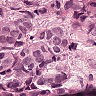
Metastatic tissue present: yes